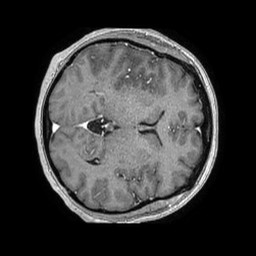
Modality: T1w
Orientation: axial
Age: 50
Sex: female
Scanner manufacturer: philips
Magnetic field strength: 1.5 T
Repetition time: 0.007712 s
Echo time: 0.003515 s